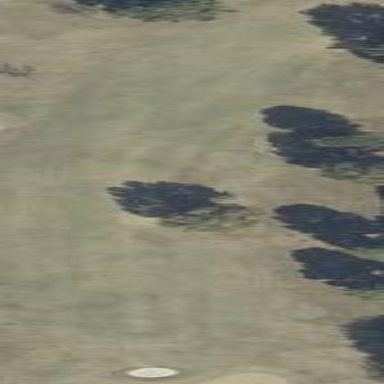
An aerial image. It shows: Golf fairway surrounded by grass.